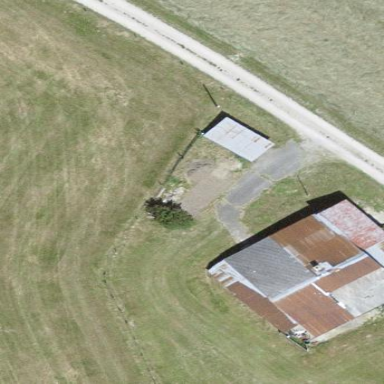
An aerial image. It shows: Farm building.